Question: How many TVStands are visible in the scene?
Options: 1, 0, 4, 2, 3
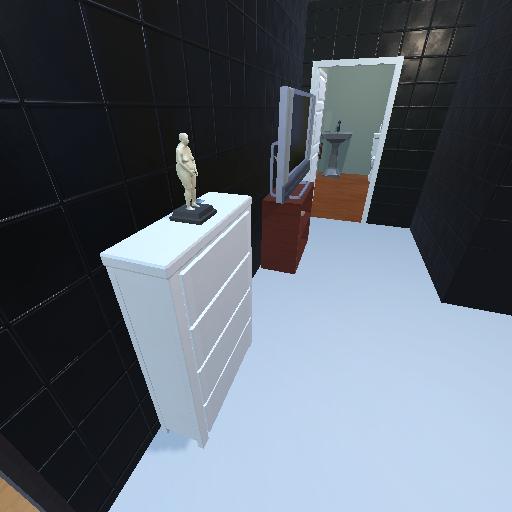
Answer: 1